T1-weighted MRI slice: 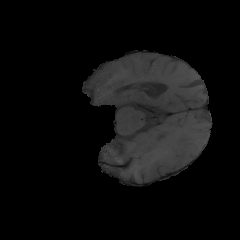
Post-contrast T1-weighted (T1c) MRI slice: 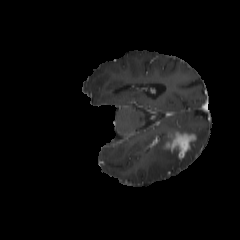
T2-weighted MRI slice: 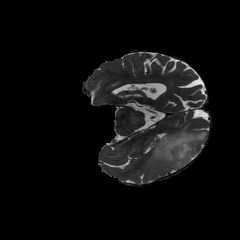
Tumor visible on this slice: yes